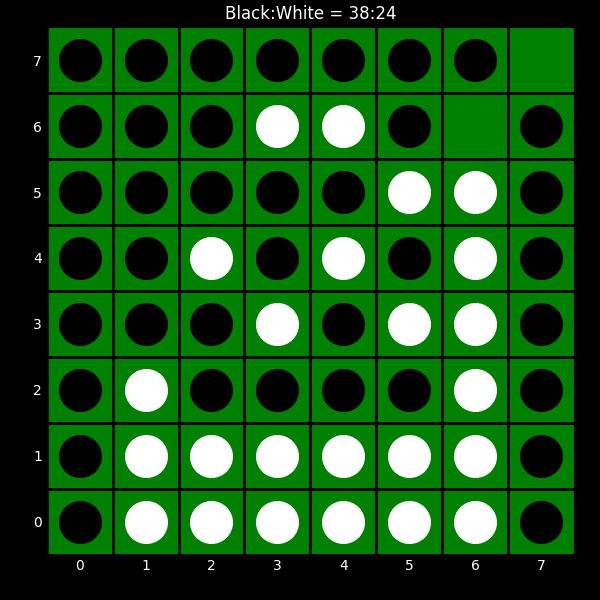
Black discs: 38
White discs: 24